Field crop: maize
Growth stage: 1
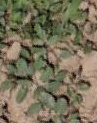
Species: convolvulus